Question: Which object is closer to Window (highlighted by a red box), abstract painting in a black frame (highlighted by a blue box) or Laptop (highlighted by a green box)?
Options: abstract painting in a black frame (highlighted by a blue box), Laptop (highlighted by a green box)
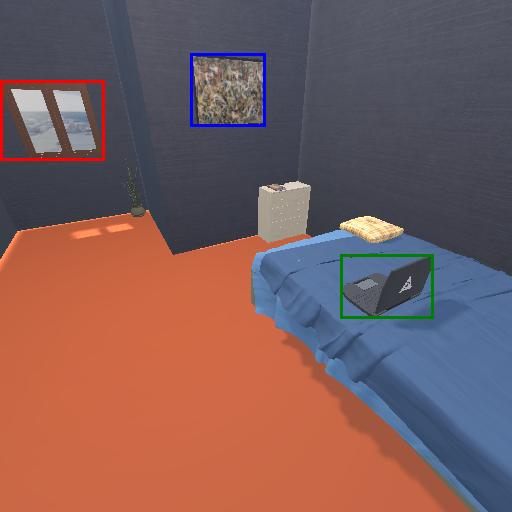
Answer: abstract painting in a black frame (highlighted by a blue box)